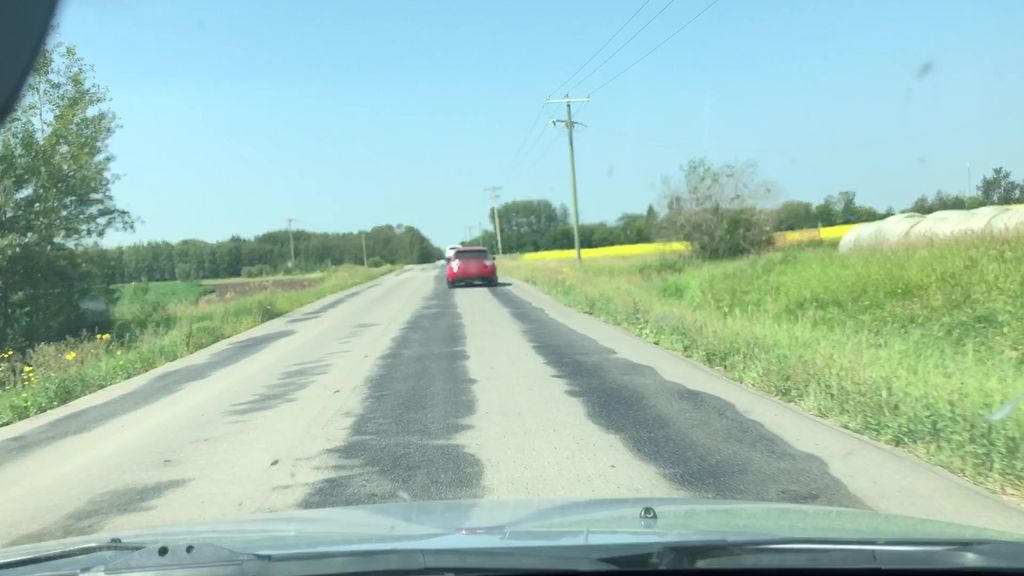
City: edmonton